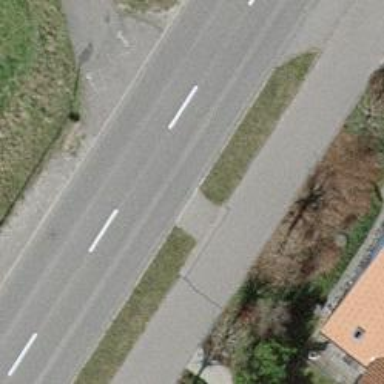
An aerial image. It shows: Cycleway.